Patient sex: M
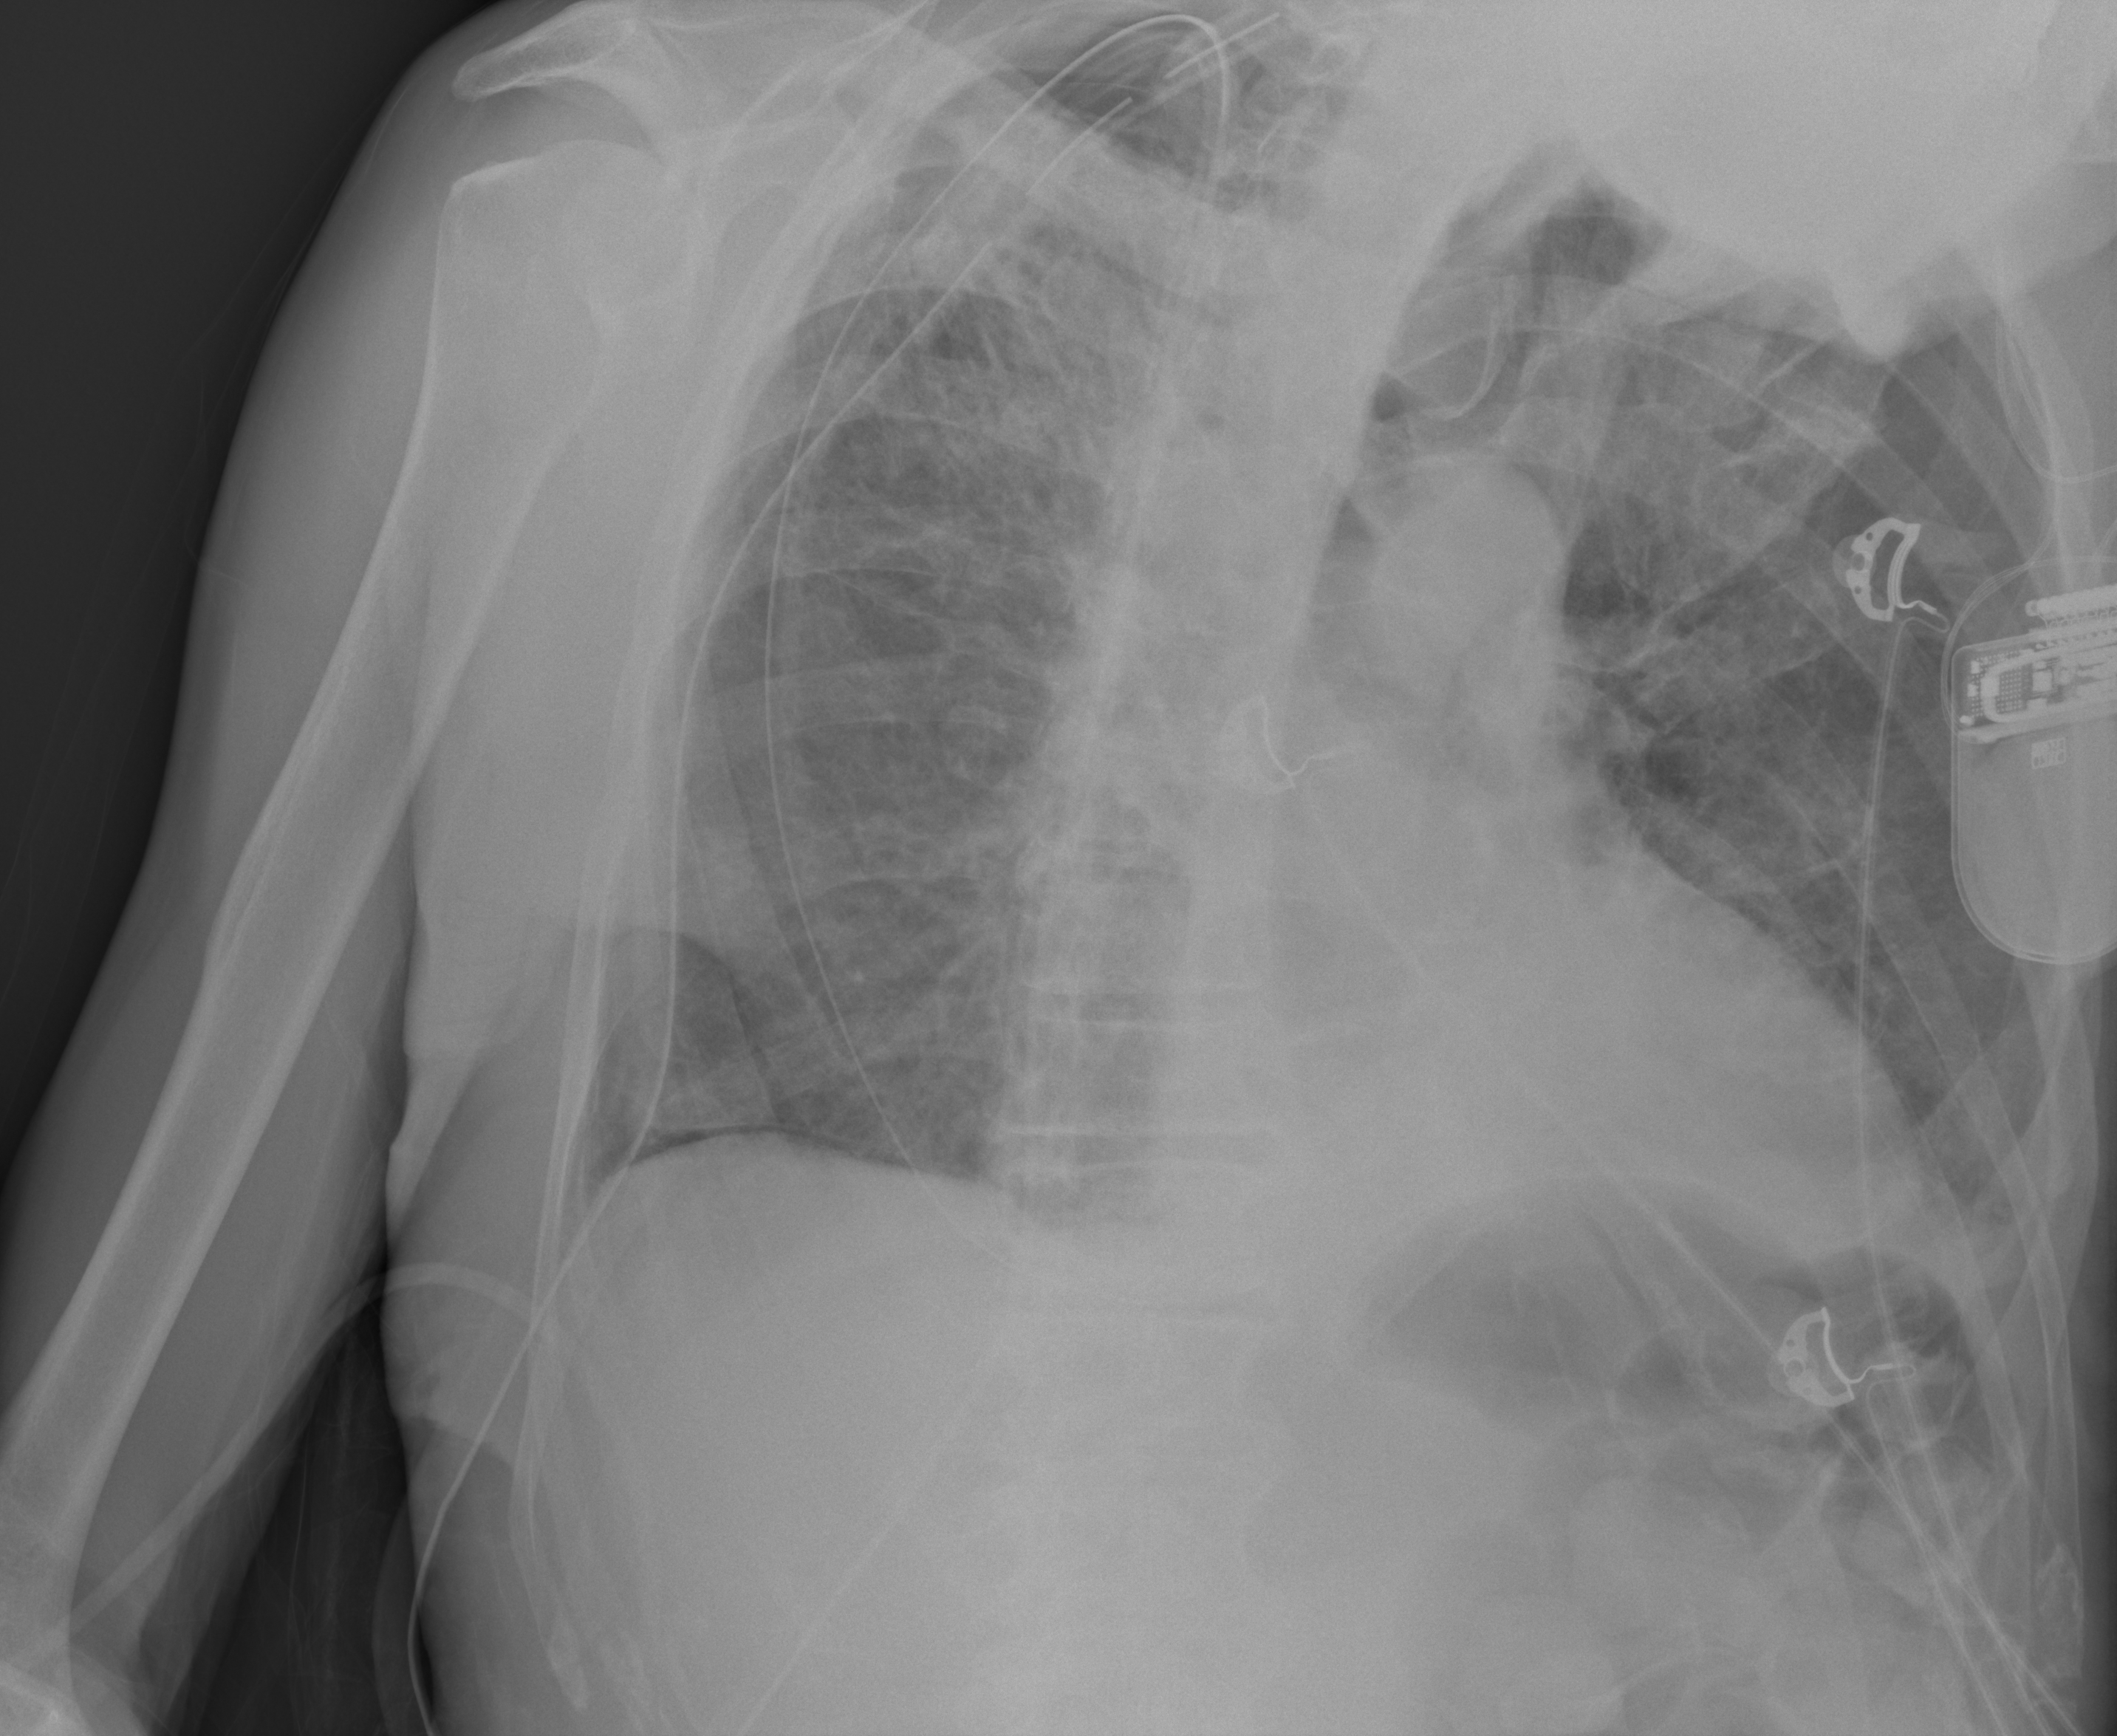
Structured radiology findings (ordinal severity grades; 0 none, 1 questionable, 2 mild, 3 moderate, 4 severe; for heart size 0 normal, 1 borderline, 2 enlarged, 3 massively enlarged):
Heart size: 0
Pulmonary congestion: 2
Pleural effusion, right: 0
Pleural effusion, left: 2
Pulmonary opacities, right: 3
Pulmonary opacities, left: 0
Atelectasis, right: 3
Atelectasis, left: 0